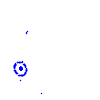
Particle: proton